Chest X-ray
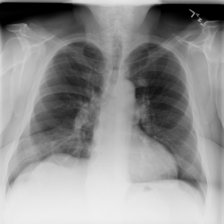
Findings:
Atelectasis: negative
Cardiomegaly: negative
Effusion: negative
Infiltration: negative
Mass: negative
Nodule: negative
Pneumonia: negative
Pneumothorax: negative
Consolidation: negative
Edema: negative
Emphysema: negative
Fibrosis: negative
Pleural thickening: negative
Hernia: negative